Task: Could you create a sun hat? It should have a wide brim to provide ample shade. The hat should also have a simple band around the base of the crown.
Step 27:
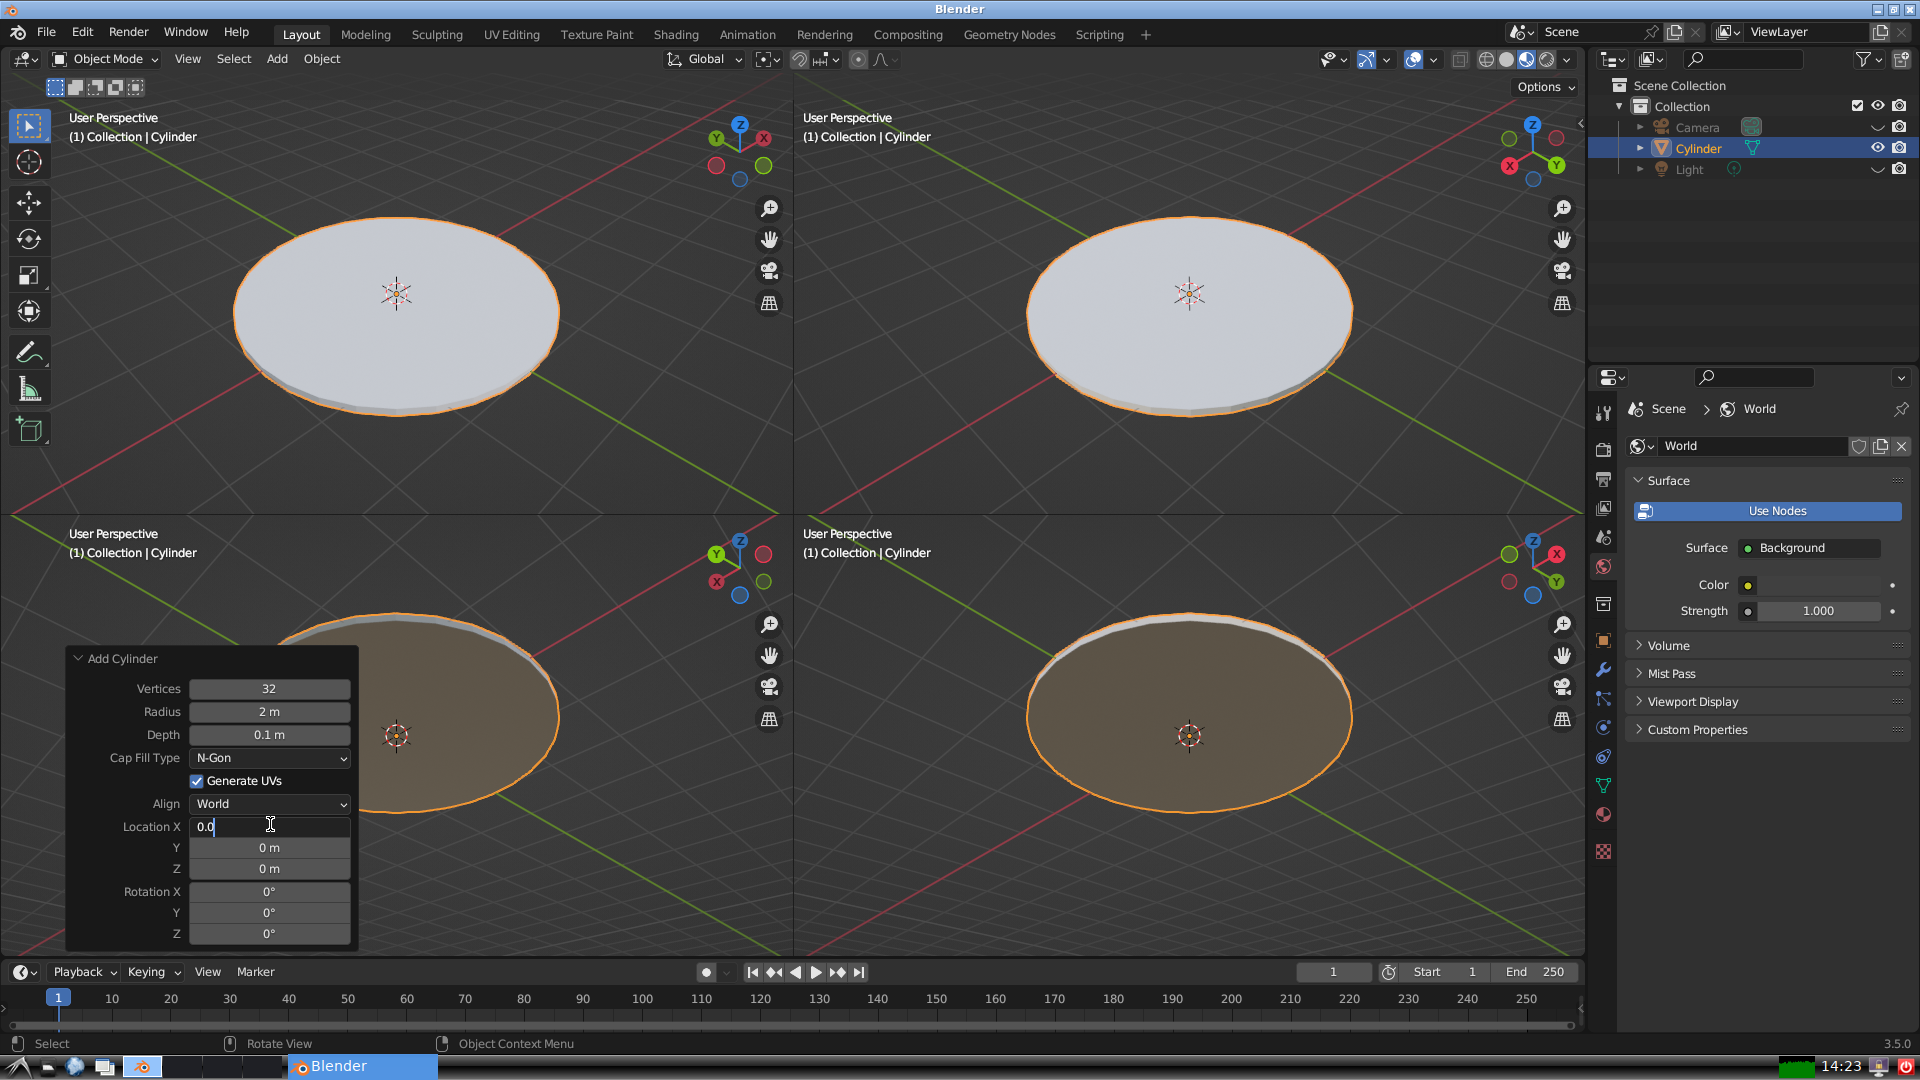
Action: {"key_press": ['Return']}